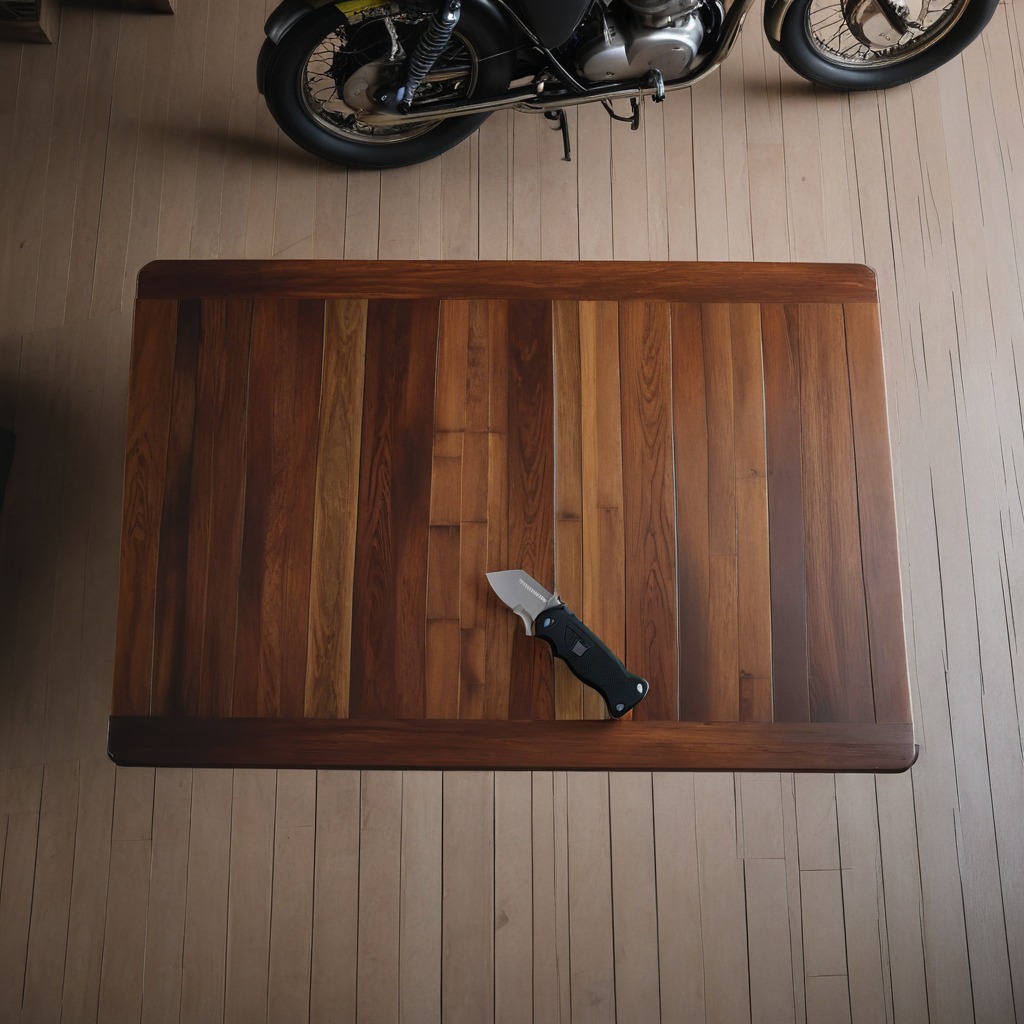
A utility knife lies on the oil-spilled wooden table in a vintage motorcycle garage.